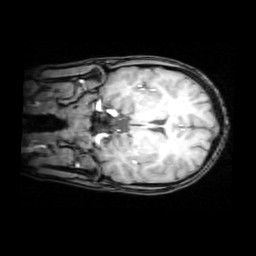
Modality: T1w
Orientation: coronal
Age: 20
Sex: female
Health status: healthy
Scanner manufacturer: philips
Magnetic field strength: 3 T
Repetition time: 0.012 s
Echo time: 0.0037 s